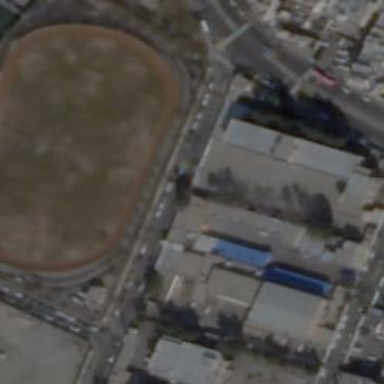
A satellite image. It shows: School.